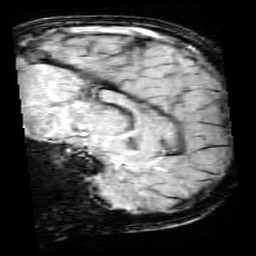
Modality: SWI
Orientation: sagittal
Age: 9
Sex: male
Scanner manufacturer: siemens
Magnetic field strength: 3 T
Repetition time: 0.027 s
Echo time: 0.02 s